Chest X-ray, AP view. Patient: 28 years old, sex M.
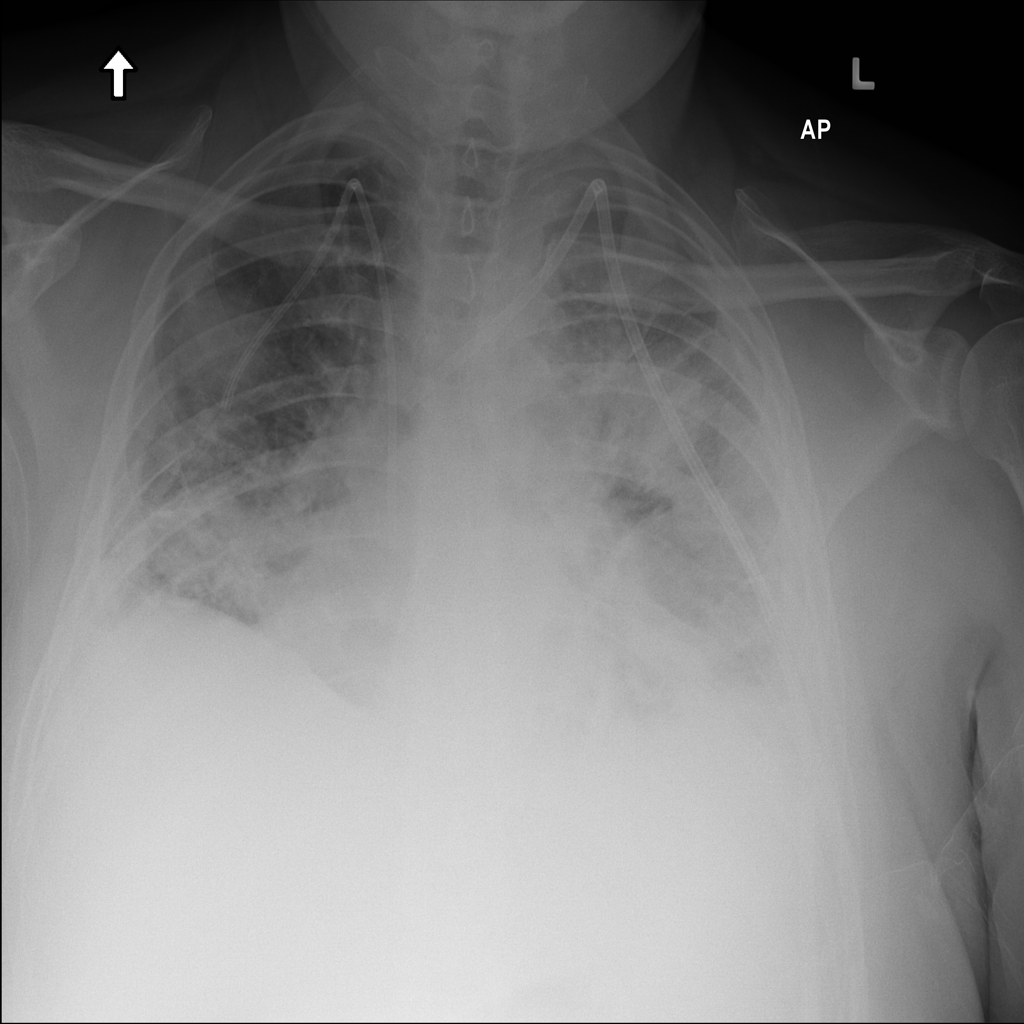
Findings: Mass